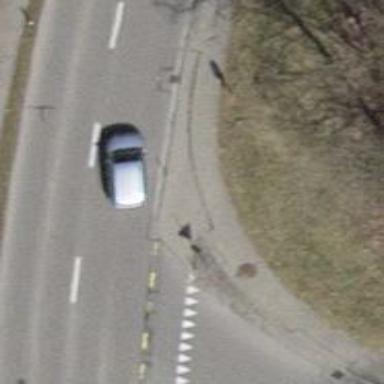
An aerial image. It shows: Asphalt cycleway.